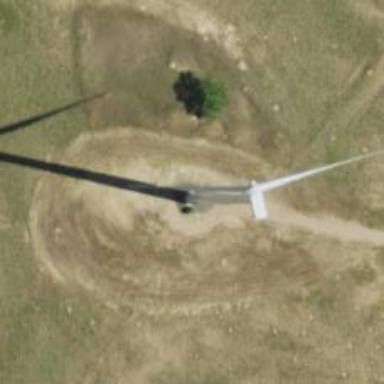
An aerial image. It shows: Wind generator using horizontal axis wind turbines.